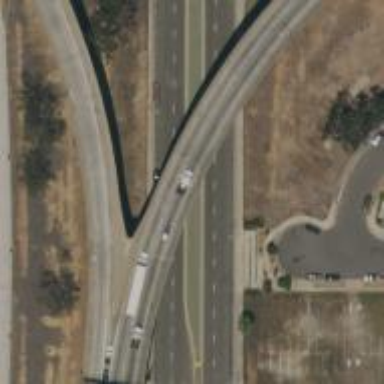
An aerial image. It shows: Bridge over motorway_link.